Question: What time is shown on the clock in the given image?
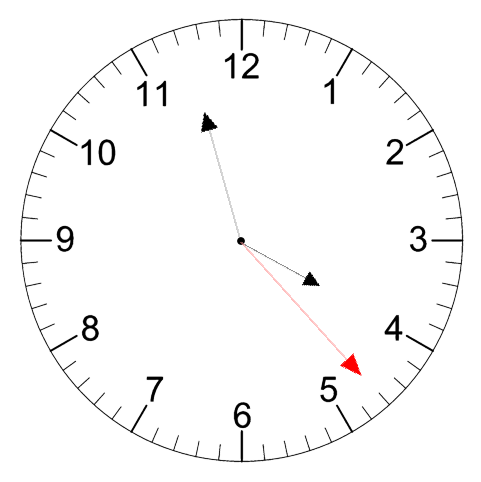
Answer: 03:57:23